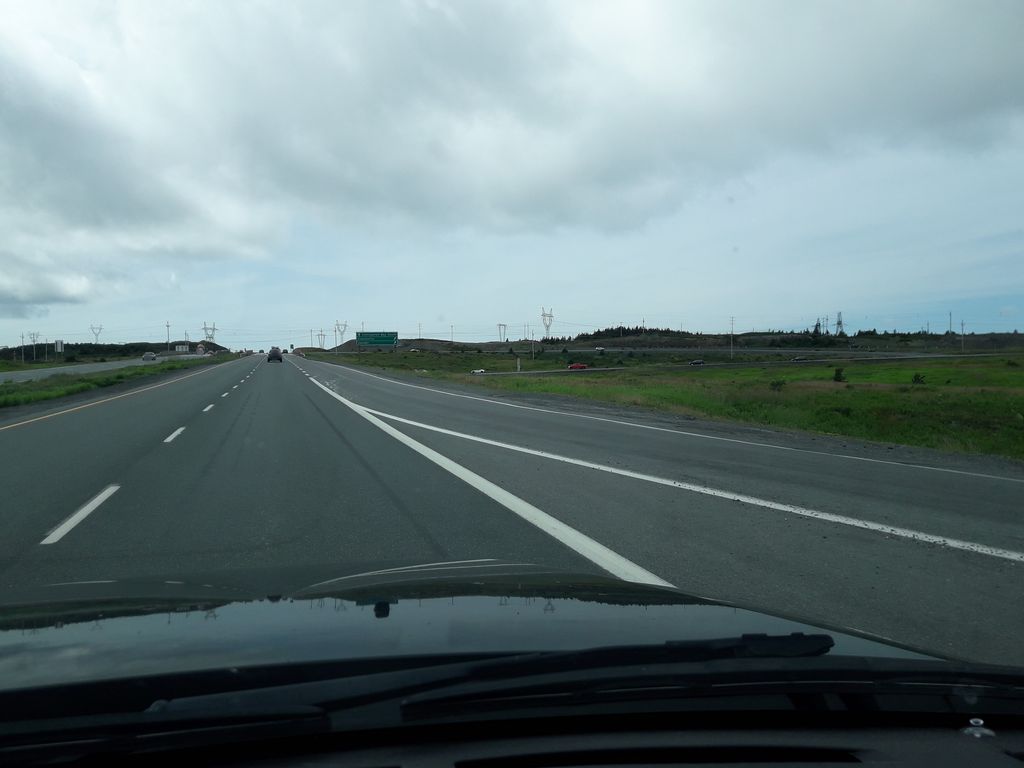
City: st_johns